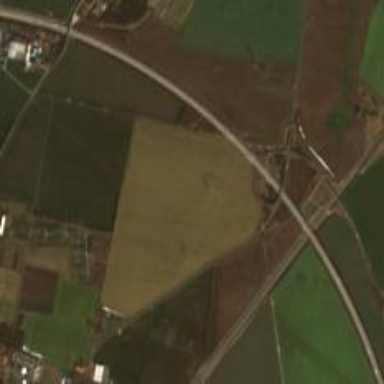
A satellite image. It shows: Motorway junction.